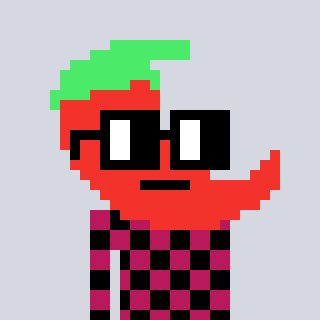
a pixel art character with square black glasses, a chilli-shaped head and a darkpink-colored body on a cool background